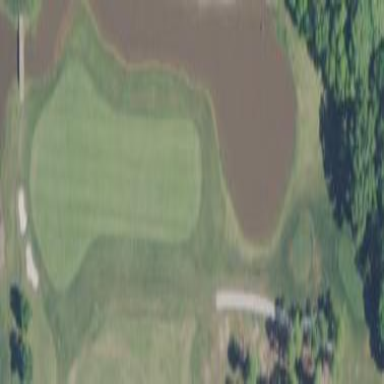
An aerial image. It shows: Rough grassy area used for golf.